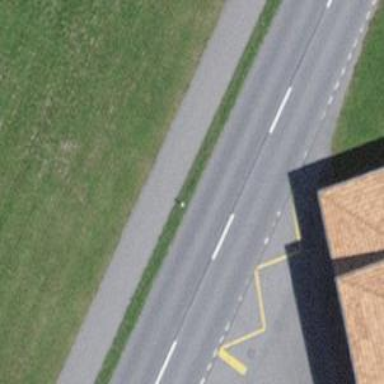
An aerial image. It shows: Public transport stop position.